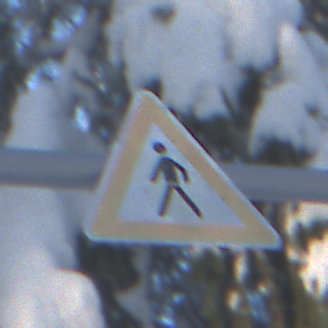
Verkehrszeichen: FussgaengerRechts
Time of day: MorningAfternoon
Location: Outdoor (Nature)
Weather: Clear
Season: Winter
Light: Natural